Question: I have a data set like the following one:
'''
data<-data.frame(x=c(50,100,250,400),y1=c(0.74,0.75,0.82,0.79),y2=c(0.81,0.83,0.87,0.88))
'''
I generate the plot like this:
'''
plot(data$x,data$y1,type='l',col="red",xaxs='i',yaxs='i',ylim=c(0.4,1),xlim=c(50,500))
lines(data$x, data$y2, type='l',col="blue")
'''
The generated figure is:

How could I make the following modifications on this plot?
- 1) The current X axis starts with 50. But it does not mark 50 explicitly. - 2) The current X axis is marked as '100, 200, 300, 400, 500', Can I mark it as '50,100, 250,500'?- 3) The current Y axis is marked as '0.5, 0.6,0.7.0.8,0.9,1.0'. Can I mark it as '0.5, 0.55, 0.6, 0.65, 0.7,0.75, 0.8, 0.85, 0.9, 0.95, 1'?- 4) I would like to add some grid line parallel to X axis. These lines should start at points of '0.5, 0.55, 0.6, 0.65, 0.7,0.75, 0.8, 0.85, 0.9, 0.95, 1' along the Y-axis.
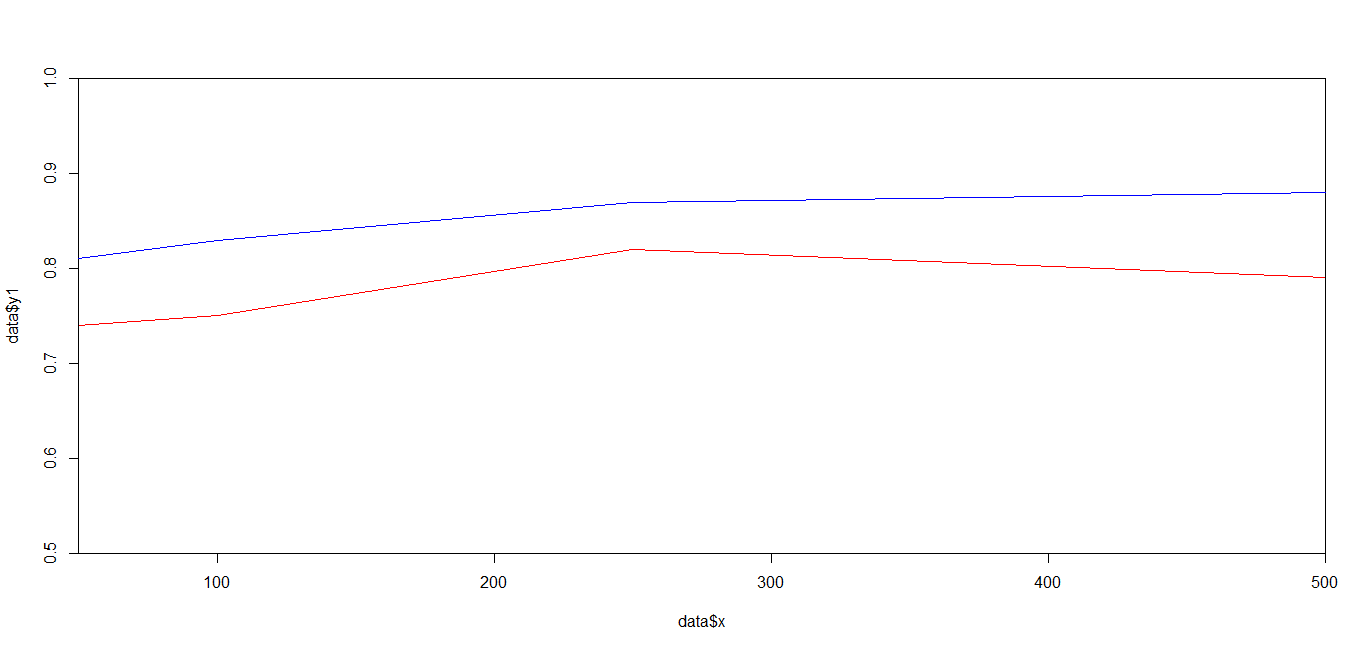
Answer: '''
data<-data.frame(x=c(50,100,250,400),y1=c(0.74,0.75,0.82,0.79),y2=c(0.81,0.83,0.87,0.88))
windows()
plot(data$x,data$y1,type="l",col="red", ylim=c(0.5,1),xlim= c(50,500),col.axis = "white")
axis(1, xaxp=c(50,500,9))
axis(2, yaxp=c(0.5,1,10))
lines(data$x, data$y2, type='l',col="blue")
for(i in c(0.55,0.6,0.65,0.7,0.75,0.8,0.85,0.9,0.95)) {
lines(c(50,500),c(i,i),type="l",lty=2,lwd=0.5, col="black")
rm(i)
}
'''